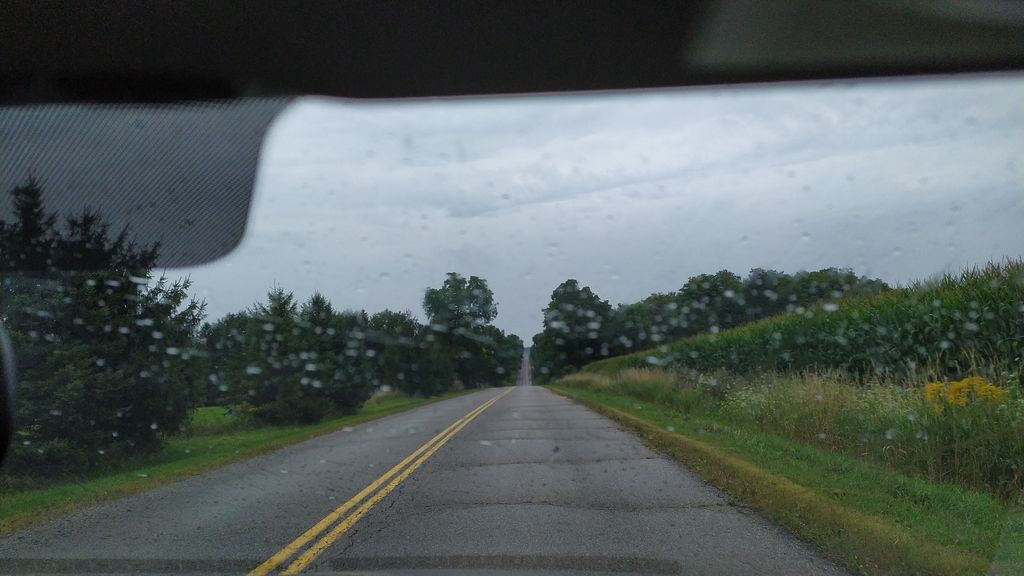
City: kitchener-waterloo